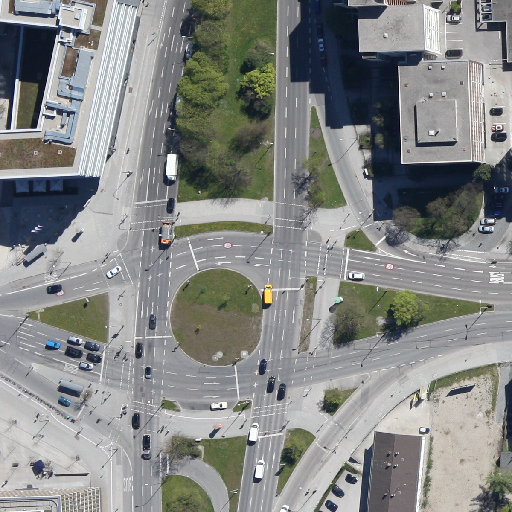
Referring expression: van driving on the road